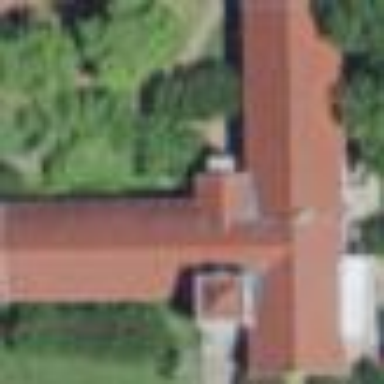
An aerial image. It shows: Building that is place of worship.